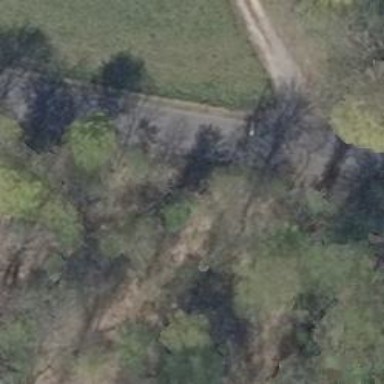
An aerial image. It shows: Ground path.